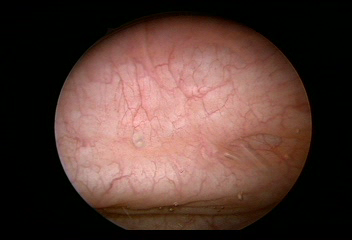
Modality: WLC
Class: Normal mucosa
Bladder cancer association: No